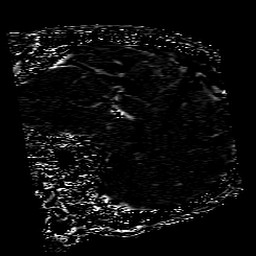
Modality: SWI
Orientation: sagittal
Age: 54
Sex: male
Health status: ill
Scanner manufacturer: philips
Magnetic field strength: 3 T
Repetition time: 0.031 s